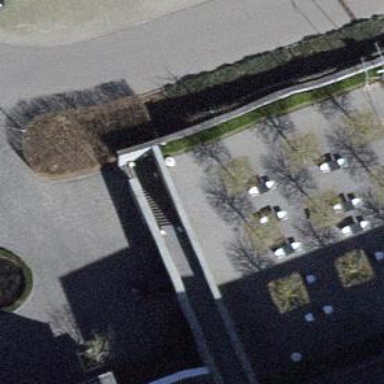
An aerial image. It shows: Parking entrance.